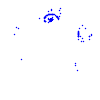
Particle: kaon